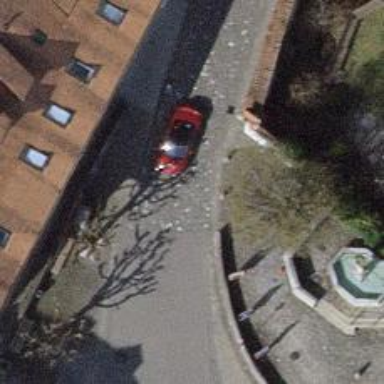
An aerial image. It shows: Bollard.